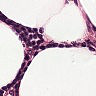
Metastatic tissue present: no